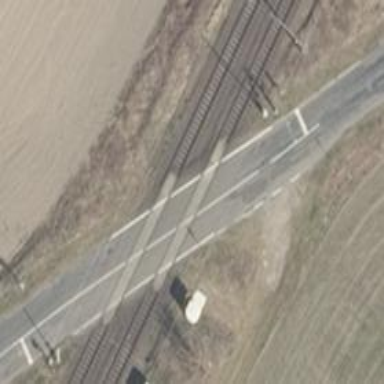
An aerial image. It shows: Level crossing along the railway.